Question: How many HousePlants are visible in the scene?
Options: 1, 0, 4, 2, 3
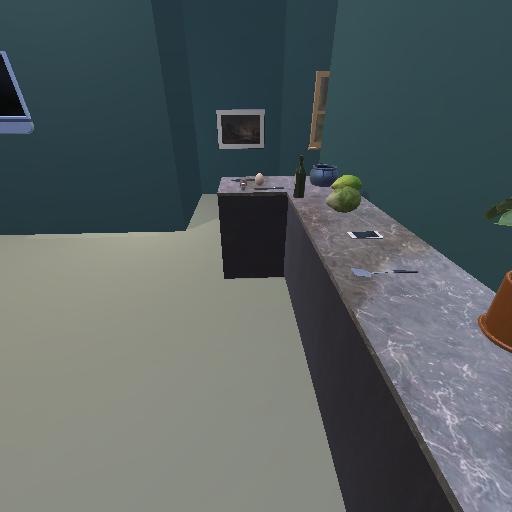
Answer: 1